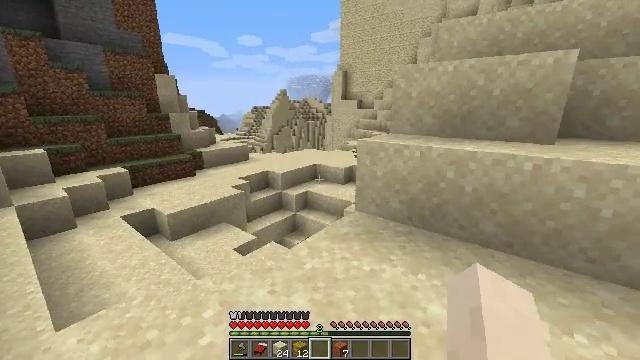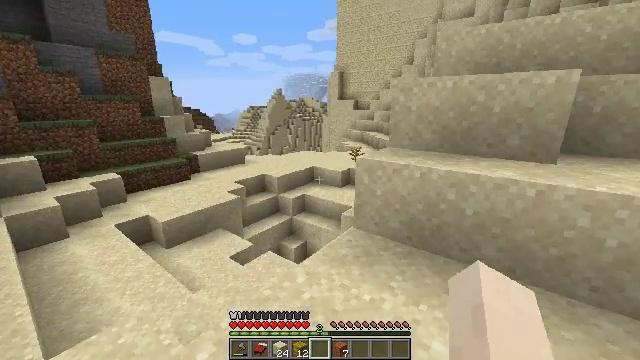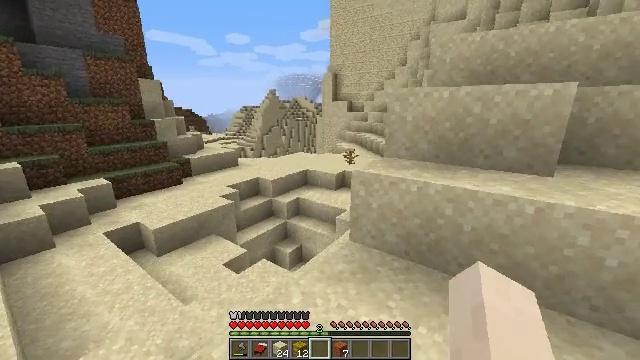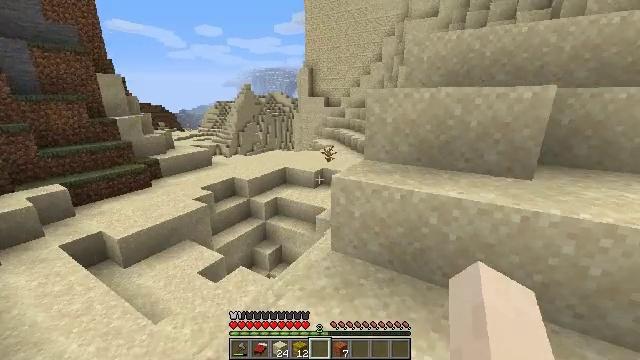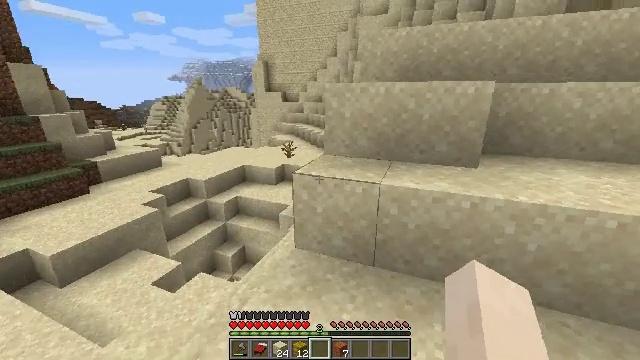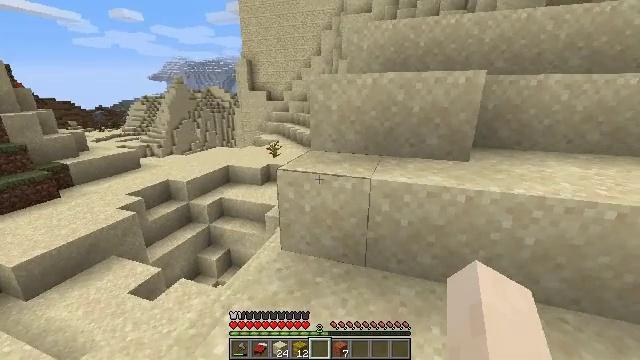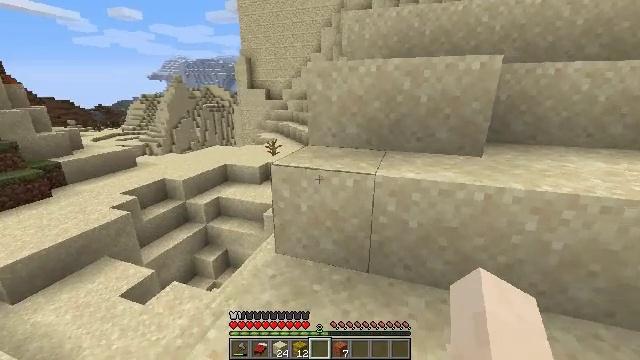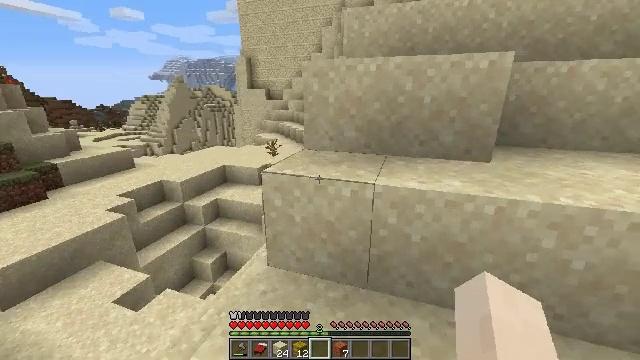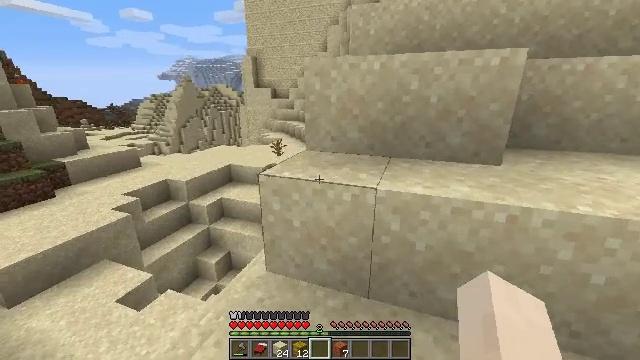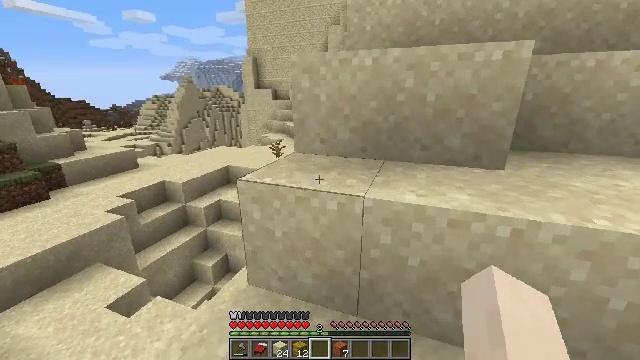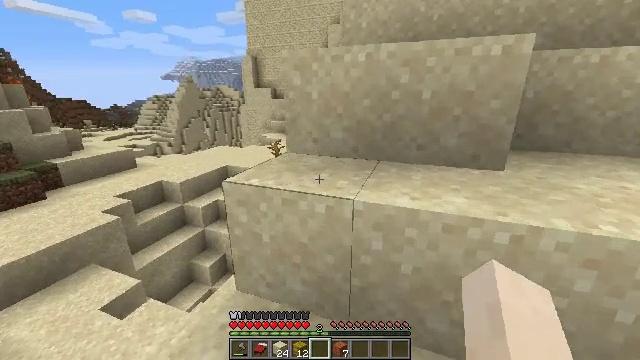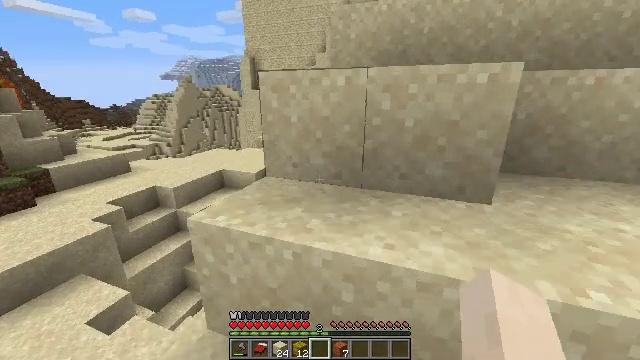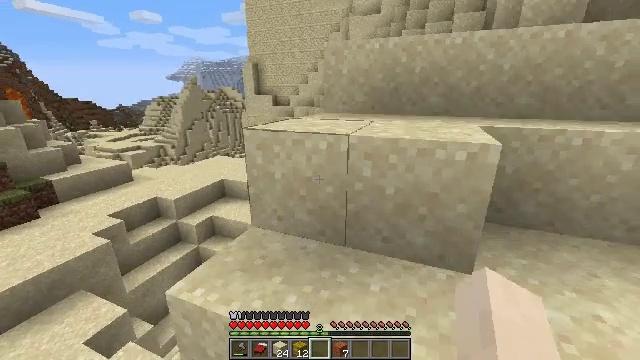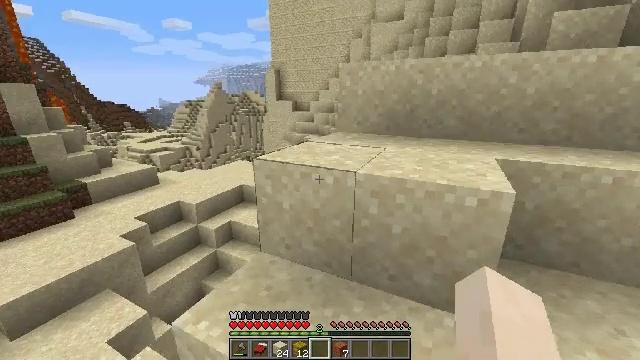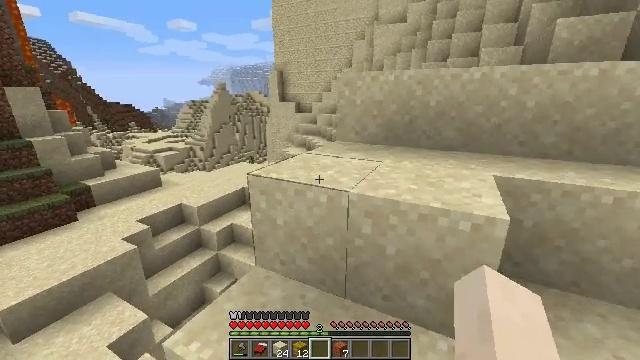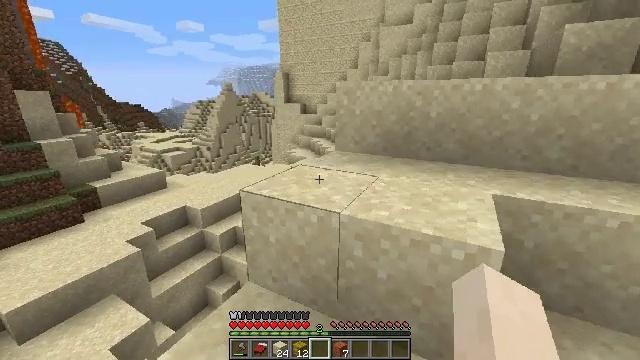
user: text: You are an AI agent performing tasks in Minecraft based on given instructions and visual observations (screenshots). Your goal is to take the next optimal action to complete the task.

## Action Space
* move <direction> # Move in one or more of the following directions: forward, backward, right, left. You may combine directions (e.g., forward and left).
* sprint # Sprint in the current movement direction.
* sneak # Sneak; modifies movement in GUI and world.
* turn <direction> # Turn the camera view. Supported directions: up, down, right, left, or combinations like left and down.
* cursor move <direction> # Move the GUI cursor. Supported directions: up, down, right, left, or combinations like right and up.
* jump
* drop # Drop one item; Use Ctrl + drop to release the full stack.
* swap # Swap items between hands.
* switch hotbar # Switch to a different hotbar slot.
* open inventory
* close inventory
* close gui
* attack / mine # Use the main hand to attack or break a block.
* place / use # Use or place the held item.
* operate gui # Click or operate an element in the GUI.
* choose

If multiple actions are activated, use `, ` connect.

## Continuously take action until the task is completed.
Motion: motion action
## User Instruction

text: Hunt a rabbit.
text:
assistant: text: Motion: move forward, jump
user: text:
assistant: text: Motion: move forward and move right, turn right, jump
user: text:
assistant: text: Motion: move forward and move right, turn right and down
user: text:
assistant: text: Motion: move forward and move right, turn right and down
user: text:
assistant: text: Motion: move forward and move right, turn right
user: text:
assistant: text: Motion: move forward and move right
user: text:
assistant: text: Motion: move forward and move right
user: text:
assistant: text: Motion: move forward and move right, turn left
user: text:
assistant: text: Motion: move forward and move right
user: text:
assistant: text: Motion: move forward and move right
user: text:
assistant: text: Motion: move forward and move right, jump
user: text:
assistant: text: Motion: move forward and move right, jump
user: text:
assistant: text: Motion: move forward and move right, turn left, jump
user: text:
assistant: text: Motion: move forward and move right, jump
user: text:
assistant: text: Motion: move forward and move right, turn left, jump
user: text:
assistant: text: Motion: move forward and move right, turn left, jump
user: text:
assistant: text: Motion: move forward and move right, turn left, jump
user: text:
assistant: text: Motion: move forward and move right, turn left and up, jump
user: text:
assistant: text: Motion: move forward and move right, turn left, jump
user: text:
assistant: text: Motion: move forward and move right, jump
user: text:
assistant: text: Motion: move forward and move right, turn left, jump
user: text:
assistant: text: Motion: move forward and move right, turn left and up, jump
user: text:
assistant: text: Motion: move forward and move right, turn left, jump
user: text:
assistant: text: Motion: move forward and move right, jump
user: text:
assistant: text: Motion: move forward and move right, jump
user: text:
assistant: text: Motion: move forward and move right
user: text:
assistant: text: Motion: move forward and move right
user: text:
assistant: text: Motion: move forward and move right
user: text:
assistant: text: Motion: move forward and move right, turn left, jump
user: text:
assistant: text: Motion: move forward and move right, jump